Field crop: maize
Growth stage: 2
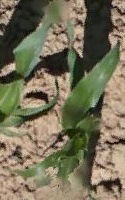
Species: maize